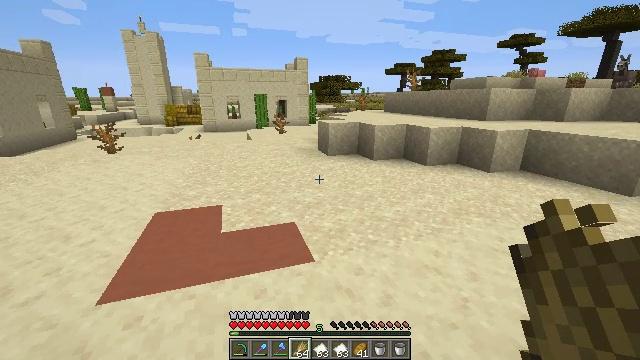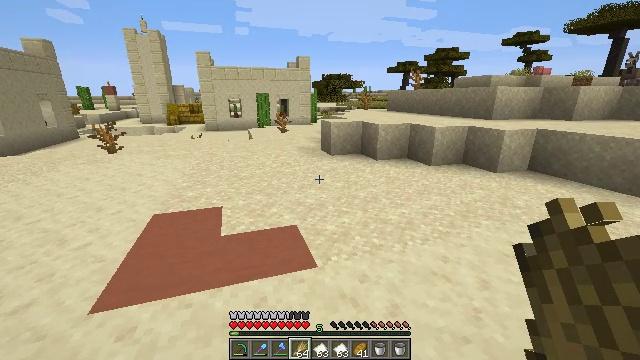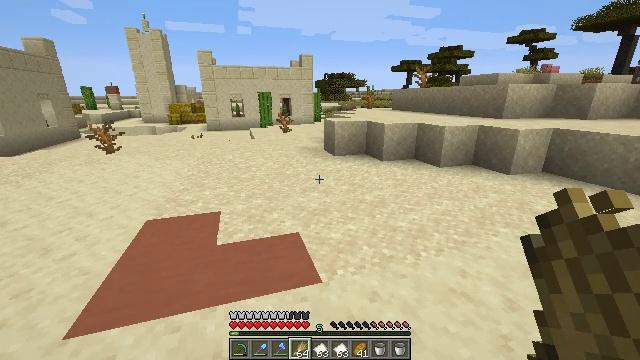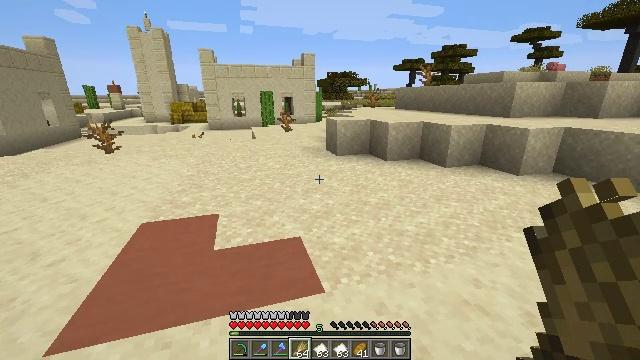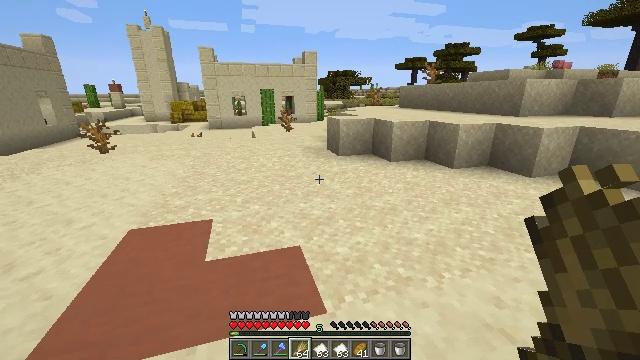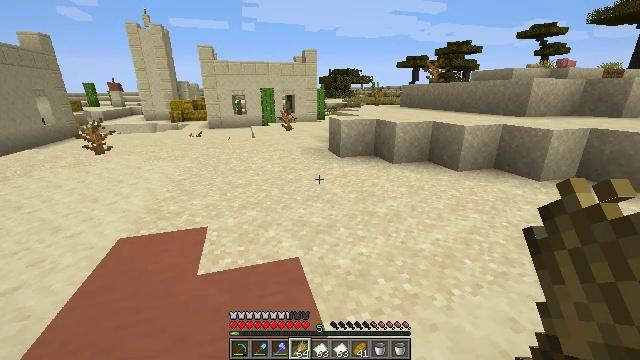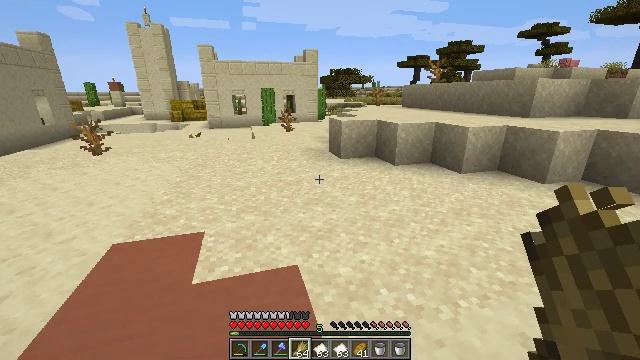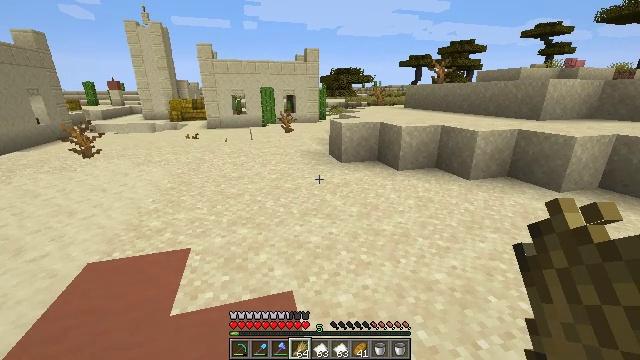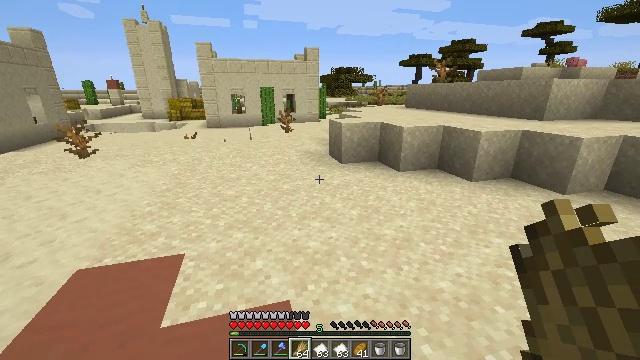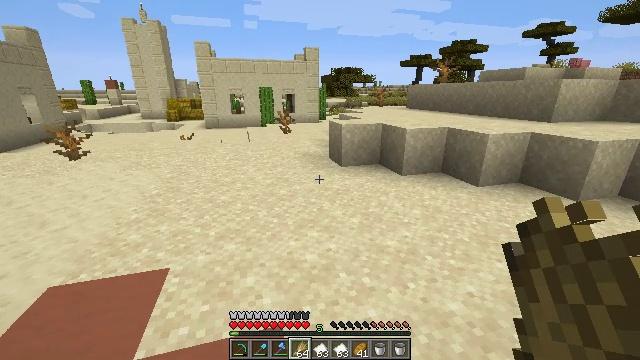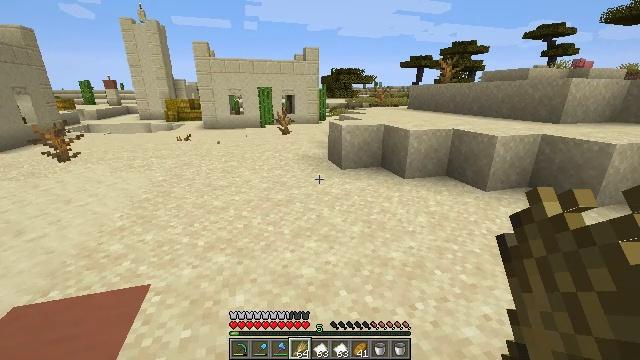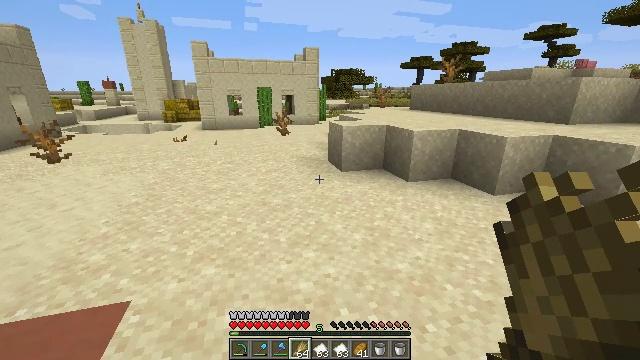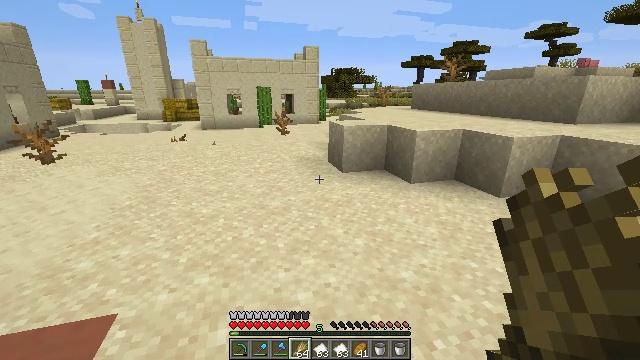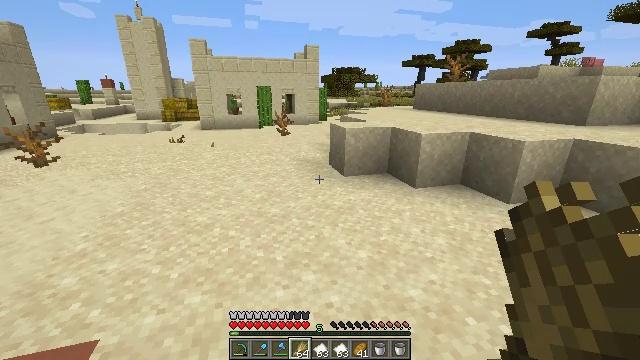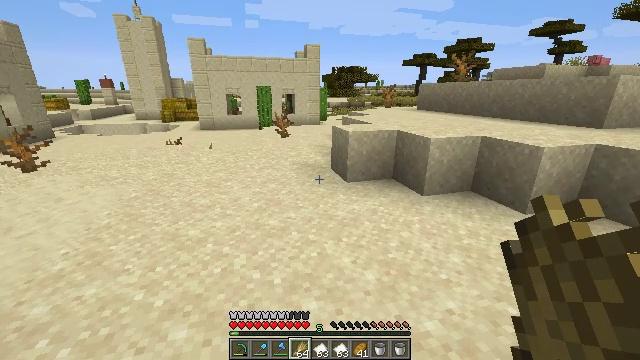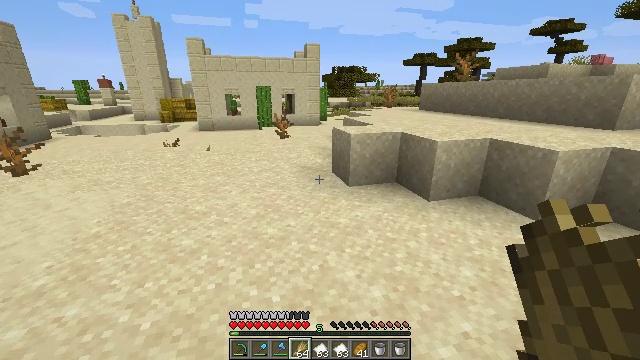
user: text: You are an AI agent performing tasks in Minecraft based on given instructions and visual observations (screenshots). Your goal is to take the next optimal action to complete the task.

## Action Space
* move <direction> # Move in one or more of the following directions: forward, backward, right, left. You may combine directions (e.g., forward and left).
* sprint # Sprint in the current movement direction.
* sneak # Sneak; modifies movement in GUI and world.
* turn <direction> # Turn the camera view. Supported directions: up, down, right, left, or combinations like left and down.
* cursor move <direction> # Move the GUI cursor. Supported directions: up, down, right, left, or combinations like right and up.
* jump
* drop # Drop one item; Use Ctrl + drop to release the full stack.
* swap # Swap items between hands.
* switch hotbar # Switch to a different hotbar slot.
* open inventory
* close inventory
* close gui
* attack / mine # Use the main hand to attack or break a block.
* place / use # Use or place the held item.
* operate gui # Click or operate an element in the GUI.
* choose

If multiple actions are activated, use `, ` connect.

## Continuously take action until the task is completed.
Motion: motion action
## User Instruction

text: Gather smooth sandstone from desert temples or structures.
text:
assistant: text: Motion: move forward
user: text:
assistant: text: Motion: move forward
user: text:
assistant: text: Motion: move forward
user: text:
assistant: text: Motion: move forward
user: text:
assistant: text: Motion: move forward
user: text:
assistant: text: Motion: move forward
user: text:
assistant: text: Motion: move forward
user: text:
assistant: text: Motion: move forward
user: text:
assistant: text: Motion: move forward
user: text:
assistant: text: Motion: move forward
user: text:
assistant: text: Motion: move forward
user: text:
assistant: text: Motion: move forward
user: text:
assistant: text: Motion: move forward
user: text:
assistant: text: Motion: move forward
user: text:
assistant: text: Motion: move forward
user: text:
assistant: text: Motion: move forward
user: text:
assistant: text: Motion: move forward
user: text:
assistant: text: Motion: move forward
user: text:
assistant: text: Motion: move forward
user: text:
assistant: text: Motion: move forward
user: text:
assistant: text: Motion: move forward
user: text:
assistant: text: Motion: move forward
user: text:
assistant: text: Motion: move forward
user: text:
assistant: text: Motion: move forward
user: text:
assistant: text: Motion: move forward
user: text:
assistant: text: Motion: move forward
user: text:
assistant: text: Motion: move forward
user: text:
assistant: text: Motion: move forward
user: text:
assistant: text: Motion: move forward
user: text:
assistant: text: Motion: move forward, turn left